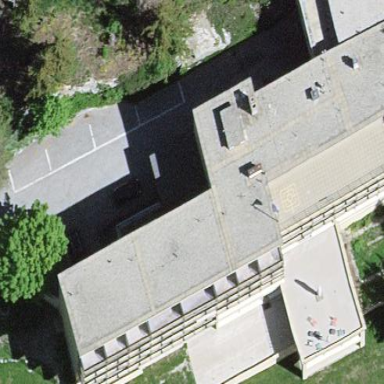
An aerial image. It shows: Hostel building.